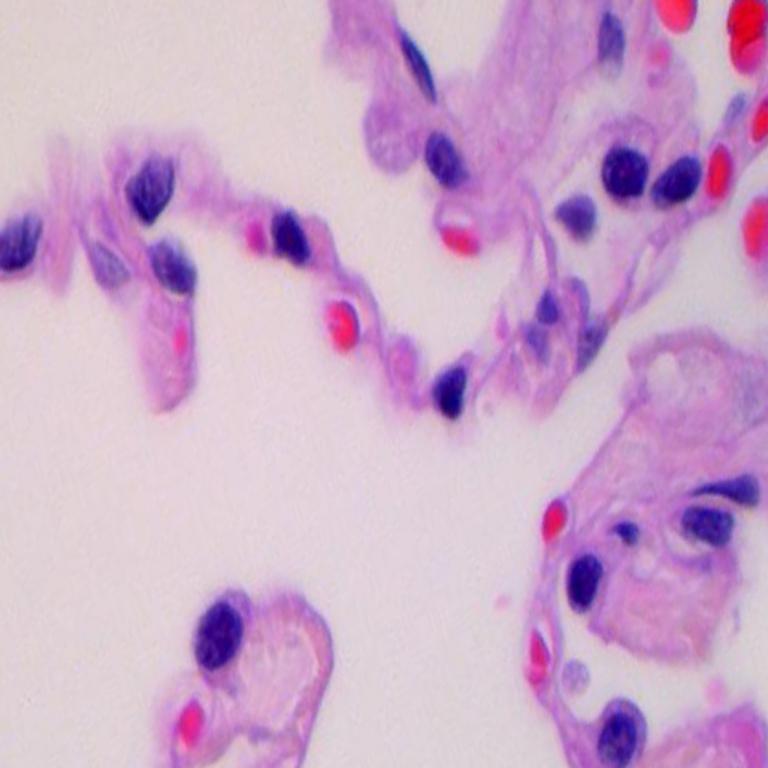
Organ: lung
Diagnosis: benign